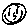
Label: smiley face